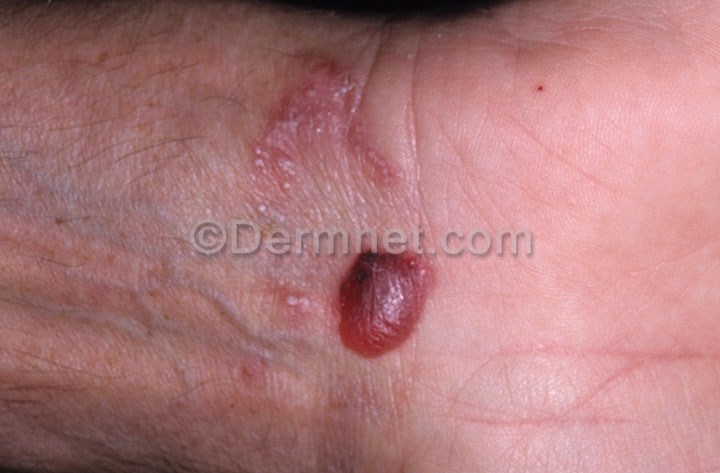
Disease: Bullous Disease Photos